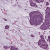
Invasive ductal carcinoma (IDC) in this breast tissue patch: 1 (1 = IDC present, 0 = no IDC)